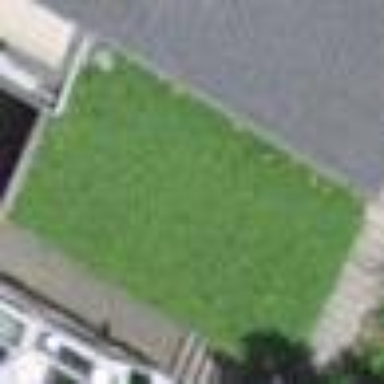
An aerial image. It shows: View of roof of building.